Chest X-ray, AP view. Patient: 34 years old, sex M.
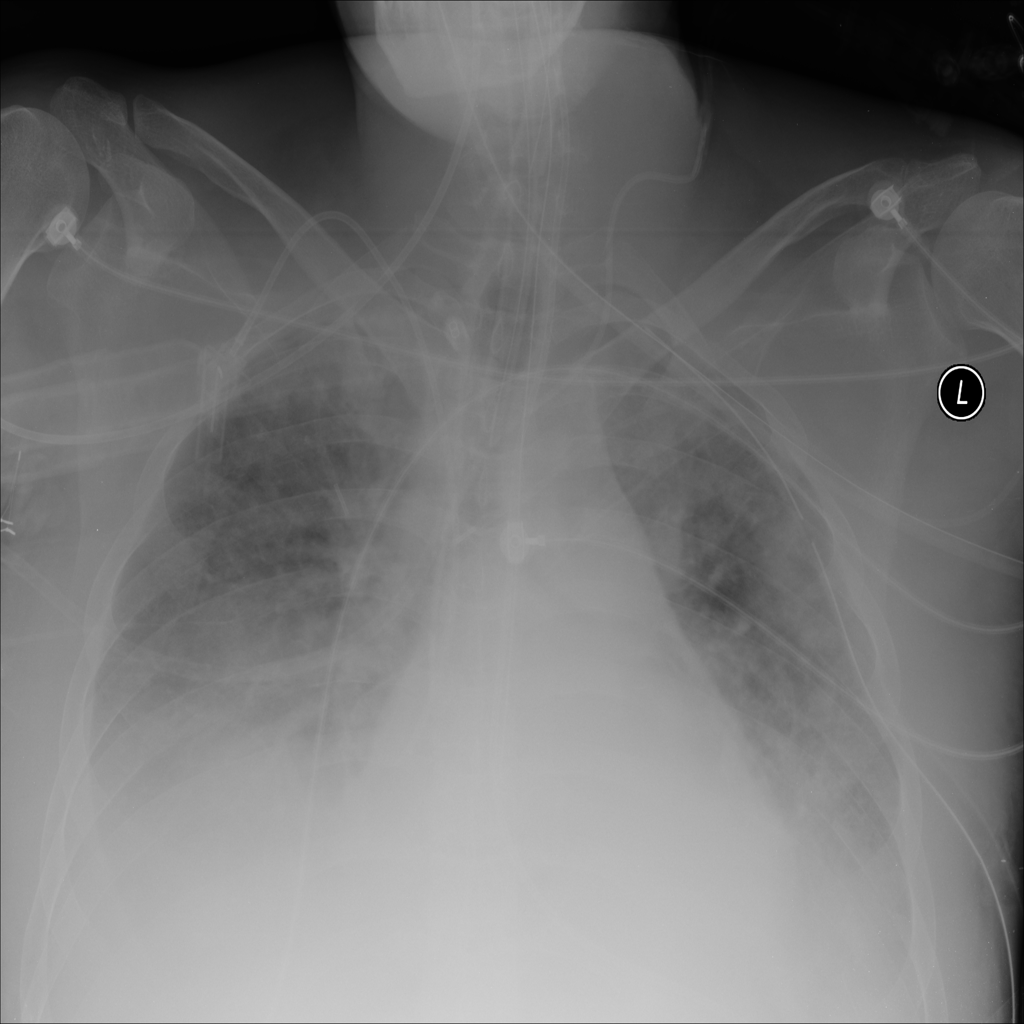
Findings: No Finding